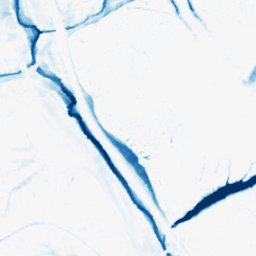
Category: morphological
Decomposition family: morphological_ellipse
Decomposition parameters: operation: closing
width: 20
height: 20
Upsampling method: linear_exact
Upsampling parameters: scale: 4
Upsampling scale: 4